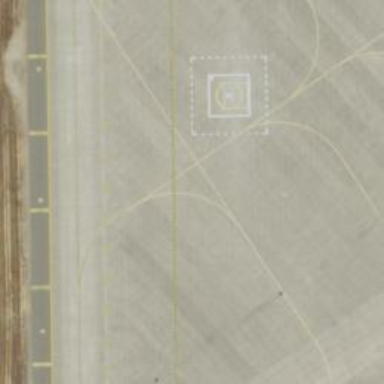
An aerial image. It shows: Image of taxiway at airport.